Question: According to the <URL> and other sources, 'font-weight: bolder' makes text content
I have a test page with the "Open Sans" font included from Google Fonts, with the weights 300, 400 (aka "normal"), 600, 700 (aka "bold"), and 800. Setting the numeric font weights manually works as expected, but using 'bolder' seems to skip the font weight 600.
Firefox and Chrome agree on this, so I'm probably misunderstanding what "one step" means in this context.
<URL> for testing, and a screenshot of the results I'm getting.

The first section has manual numeric 'font-weight' settings. The second has nested 'div' blocks styled with 'font-weight: lighter' (works as expected), the third has nested 'div' blocks with 'font-weight: bolder'; this one shows the effect I'm trying to understand.
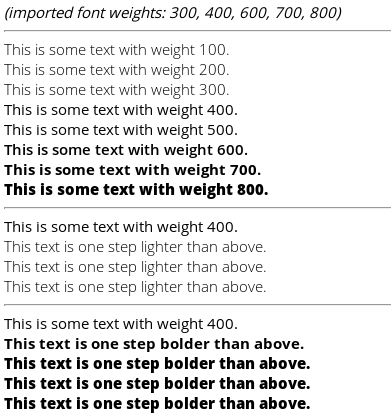
Answer: From the <URL>:
> Values of 'bolder' and 'lighter' indicate values relative to the weight of the parent element. Based on the inherited weight value, the weight used is calculated using the chart below. Child elements inherit the calculated weight, not a value of 'bolder' or 'lighter'.
'''
Inherited val bolder lighter
100 400 100
200 400 100
300 400 100
400 700 100
500 700 100
600 900 400
700 900 400
800 900 700
900 900 700
'''
This means that anything 'bolder' than a 'font-weight' of 400 is given a weight of 700, and anything bolder than a font-weight of 700 is given a weight of 900.
This is exactly what is happening in your JSFiddle demo.
### Bolder
'''
This is some text with weight 400. <!-- 400 -->
This text is one step bolder than above. <!-- bolder than 400 = 700 -->
This text is one step bolder than above. <!-- bolder than 700 = 900 -->
This text is one step bolder than above. <!-- bolder than 900 = 900 -->
This text is one step bolder than above. <!-- ... -->
'''
### Lighter
'''
This is some text with weight 400. <!-- 400 -->
This text is one step lighter than above. <!-- lighter than 400 = 100 -->
This text is one step lighter than above. <!-- lighter than 100 = 100 -->
This text is one step lighter than above. <!-- ... -->
'''